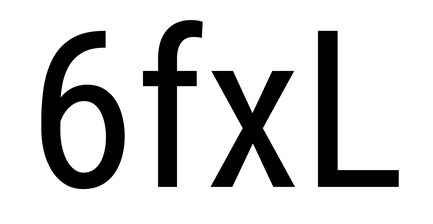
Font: Roboto_Condensed_Regular